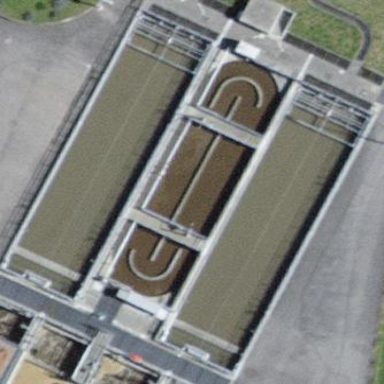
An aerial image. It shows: Wastewater plant.